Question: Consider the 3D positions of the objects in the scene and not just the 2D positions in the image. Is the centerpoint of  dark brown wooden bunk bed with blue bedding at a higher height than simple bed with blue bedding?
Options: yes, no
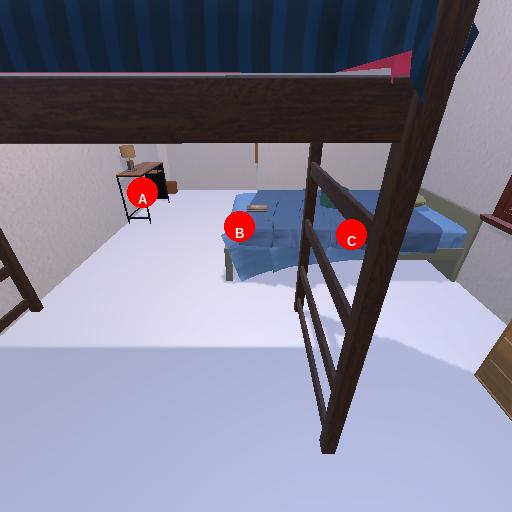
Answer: yes